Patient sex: M
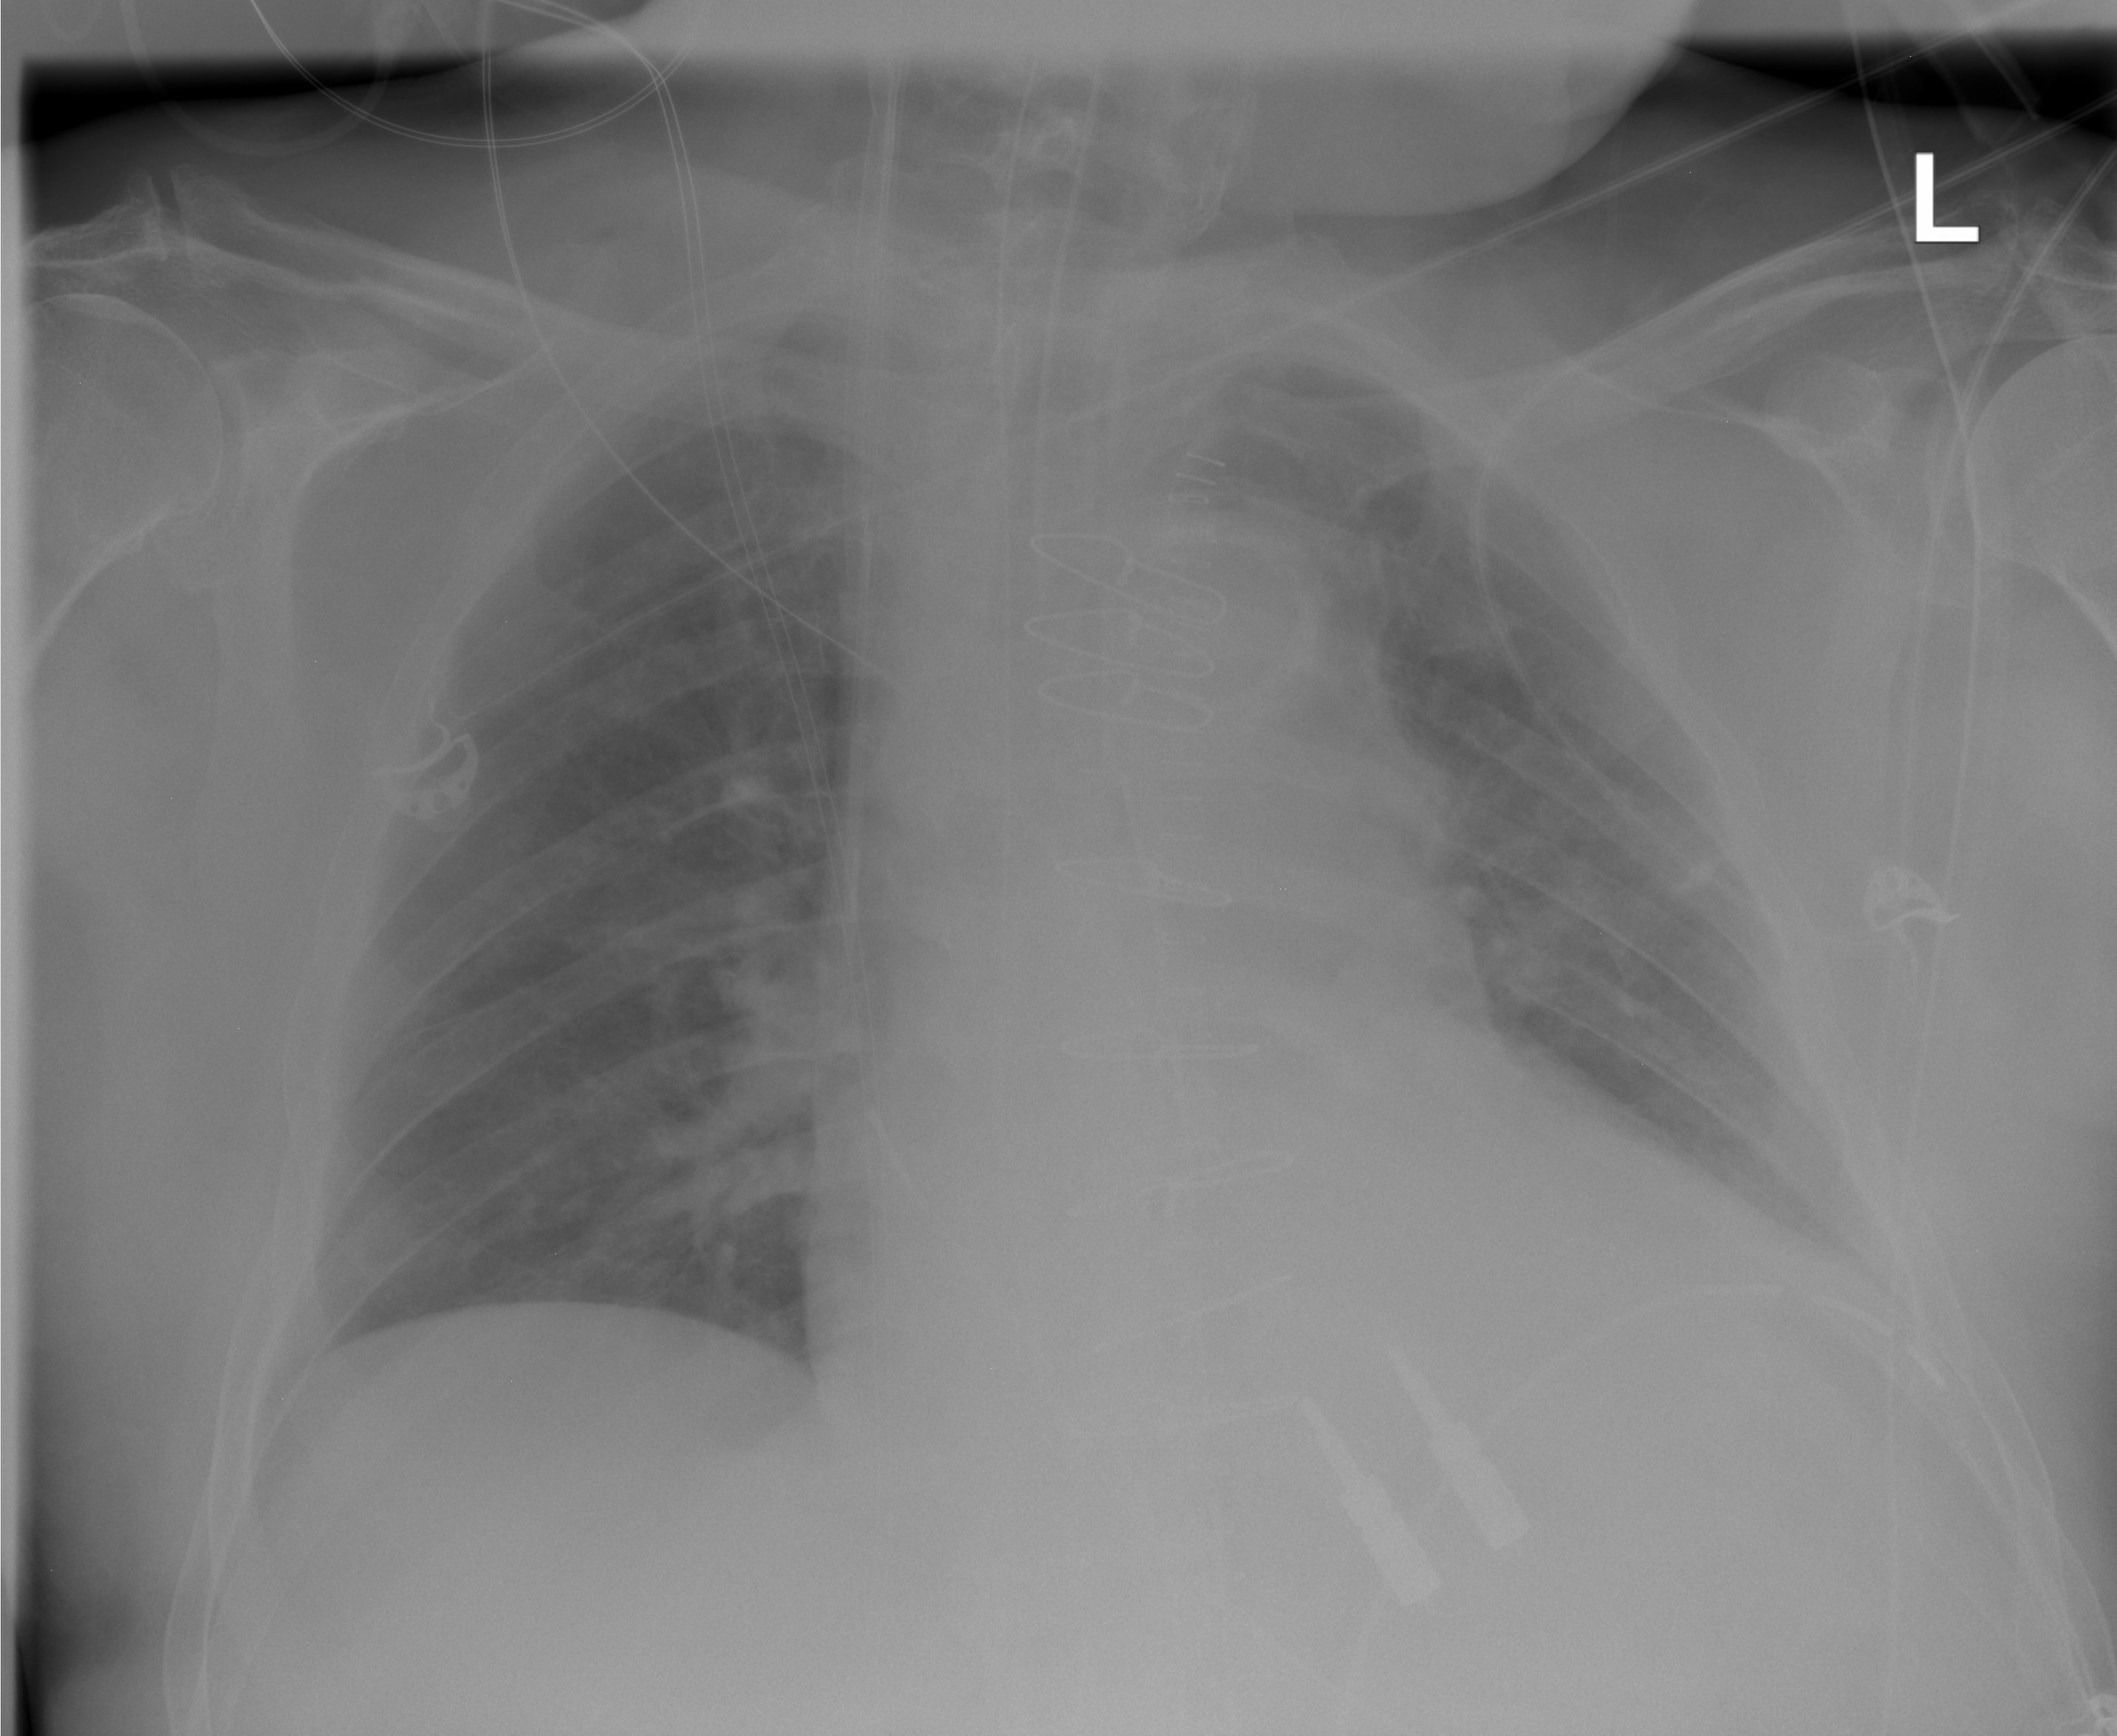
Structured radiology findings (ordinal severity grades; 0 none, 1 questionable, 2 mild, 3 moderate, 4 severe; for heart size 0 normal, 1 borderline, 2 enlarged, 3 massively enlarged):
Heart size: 2
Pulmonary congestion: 1
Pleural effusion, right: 0
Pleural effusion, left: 0
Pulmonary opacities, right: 0
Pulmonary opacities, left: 0
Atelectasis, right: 0
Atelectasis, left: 0